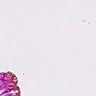
Metastatic tissue present: no